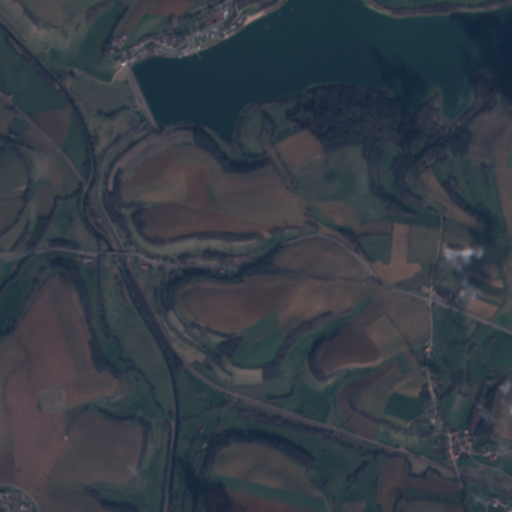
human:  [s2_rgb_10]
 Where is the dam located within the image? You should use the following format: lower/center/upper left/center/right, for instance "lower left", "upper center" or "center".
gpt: The dam is located in the upper left of the image.
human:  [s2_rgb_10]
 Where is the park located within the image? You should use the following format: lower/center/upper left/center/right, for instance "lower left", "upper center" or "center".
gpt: The park is located in the upper center of the image.
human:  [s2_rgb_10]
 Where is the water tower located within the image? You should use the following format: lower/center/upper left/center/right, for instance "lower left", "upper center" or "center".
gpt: The water tower is located in the lower right of the image.
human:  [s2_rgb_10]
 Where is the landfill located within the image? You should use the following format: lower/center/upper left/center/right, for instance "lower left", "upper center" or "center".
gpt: There is no landfill in the image.